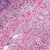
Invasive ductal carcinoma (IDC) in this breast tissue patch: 1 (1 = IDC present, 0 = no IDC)